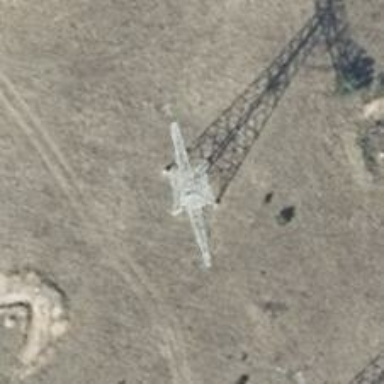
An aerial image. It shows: Power line with three cables.